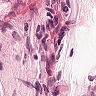
Metastatic tissue present: yes